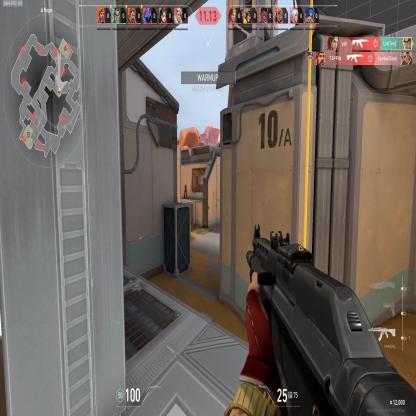
Label: enemy